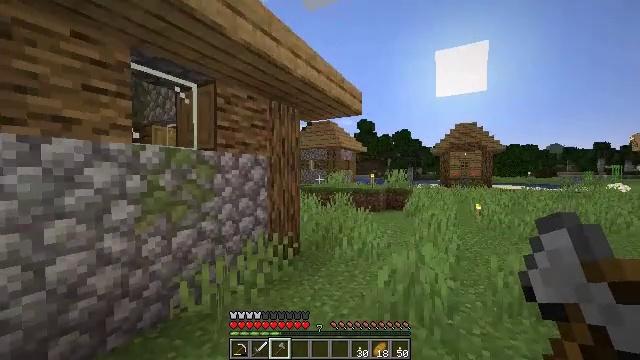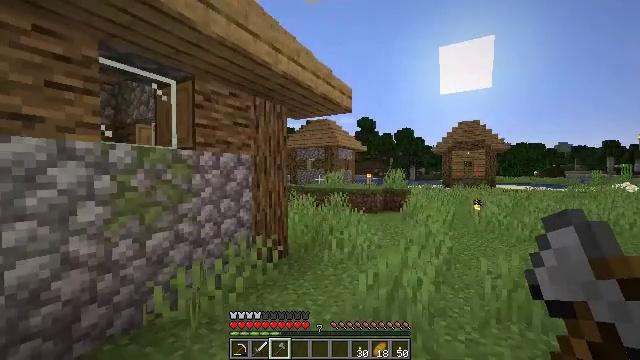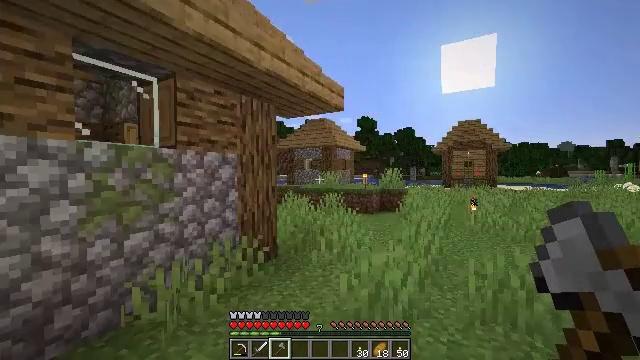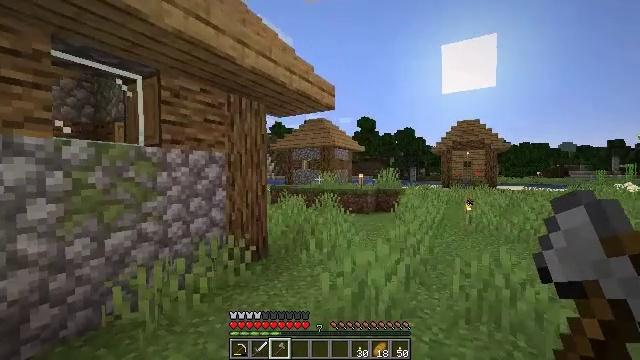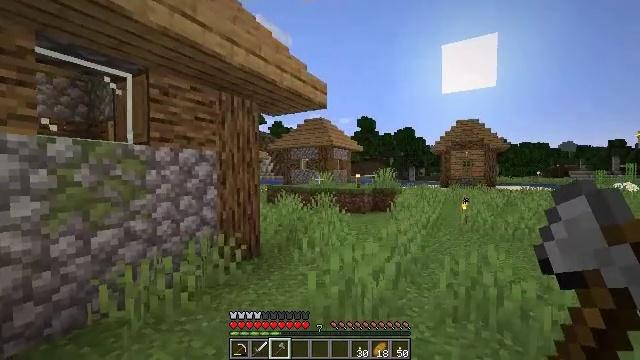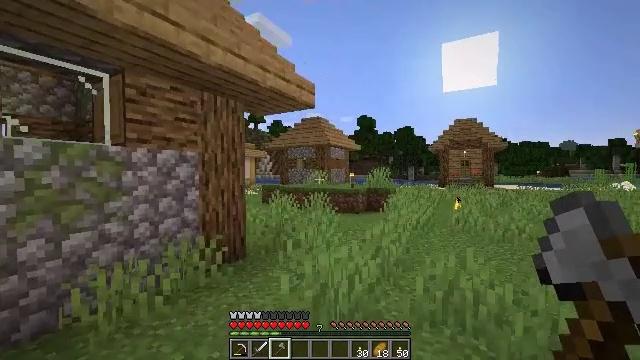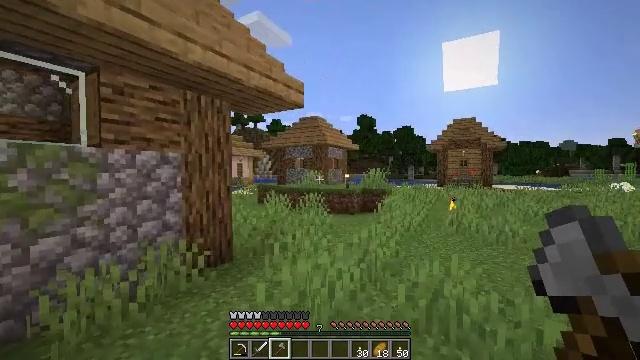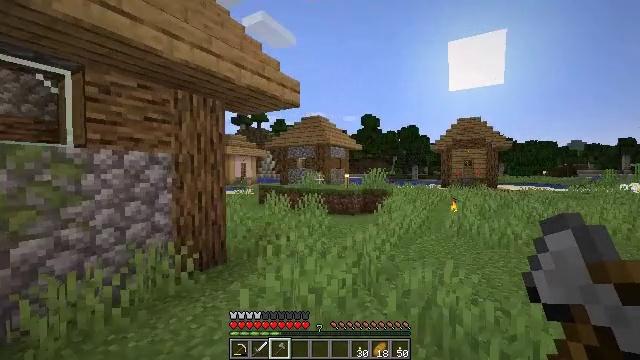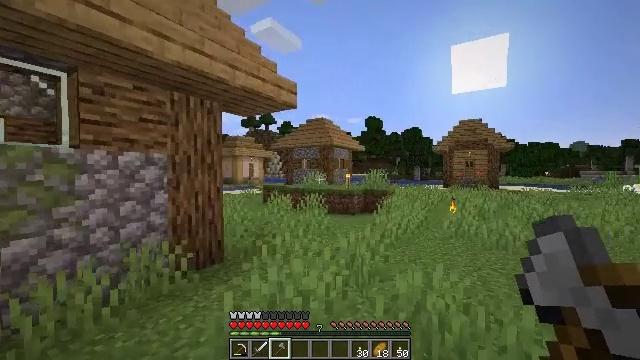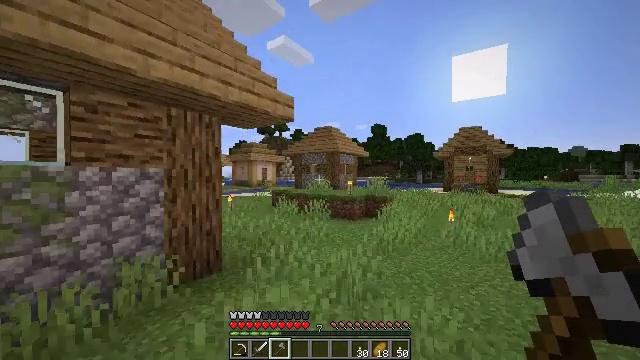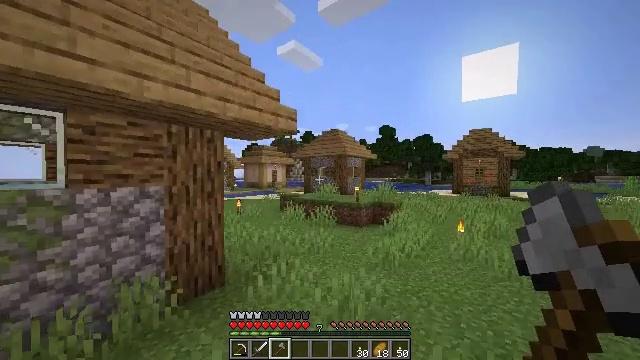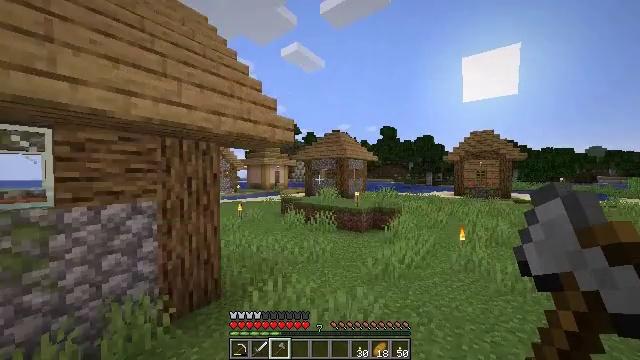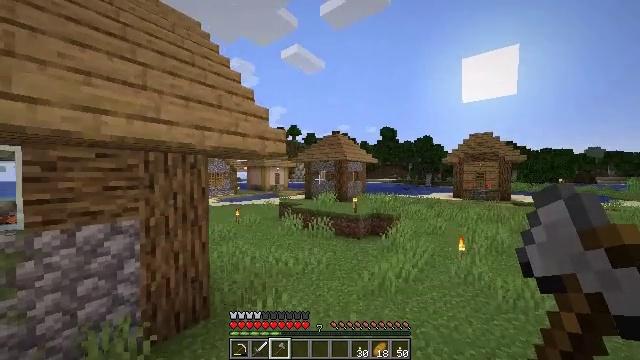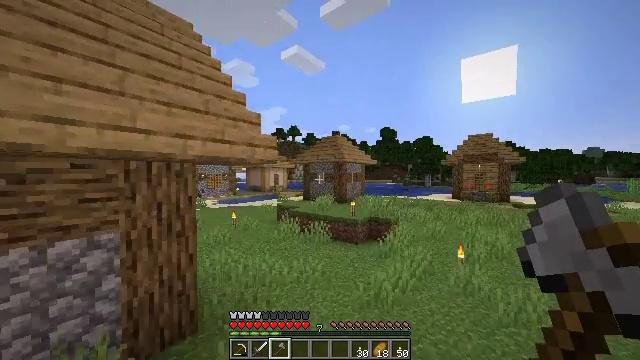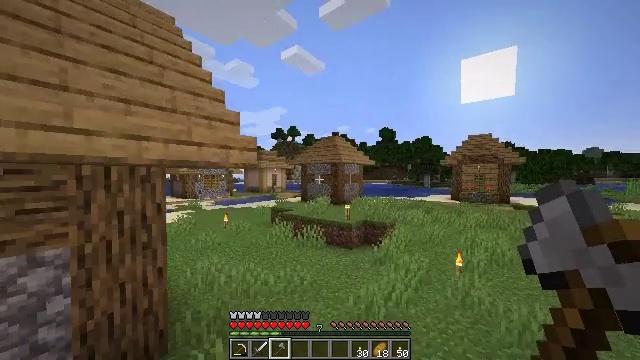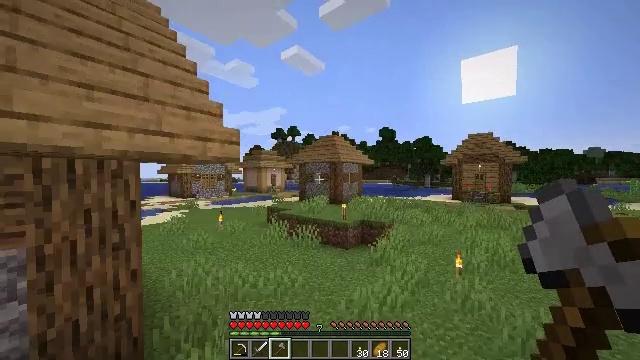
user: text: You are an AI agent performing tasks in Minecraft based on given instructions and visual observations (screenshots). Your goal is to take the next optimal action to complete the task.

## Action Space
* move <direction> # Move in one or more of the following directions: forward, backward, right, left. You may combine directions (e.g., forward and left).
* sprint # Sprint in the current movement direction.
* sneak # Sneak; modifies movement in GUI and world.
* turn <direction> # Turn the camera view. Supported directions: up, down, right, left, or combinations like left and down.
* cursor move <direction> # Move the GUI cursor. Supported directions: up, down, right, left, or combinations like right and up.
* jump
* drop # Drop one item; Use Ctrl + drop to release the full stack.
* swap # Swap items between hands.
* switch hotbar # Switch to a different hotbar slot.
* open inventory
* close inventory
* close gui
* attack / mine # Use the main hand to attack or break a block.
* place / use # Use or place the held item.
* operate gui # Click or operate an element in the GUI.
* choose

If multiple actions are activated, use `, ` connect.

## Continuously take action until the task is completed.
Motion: motion action
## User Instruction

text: Gather oak logs from trees.
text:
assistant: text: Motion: move right
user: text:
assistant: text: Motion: move right
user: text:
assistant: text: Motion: move right
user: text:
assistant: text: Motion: move right
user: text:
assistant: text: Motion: move forward and move right
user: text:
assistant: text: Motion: move forward and move right
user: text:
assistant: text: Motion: move forward and move right, sprint
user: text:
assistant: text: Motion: move forward and move right, sprint, turn left
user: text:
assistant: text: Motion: move forward and move right, sprint, turn left, jump
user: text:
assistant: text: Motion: move forward and move right, sprint, turn left, jump
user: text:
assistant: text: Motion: move forward and move right, sprint, jump
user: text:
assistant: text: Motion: move forward and move right, sprint, jump
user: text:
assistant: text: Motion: move forward and move right, sprint, jump
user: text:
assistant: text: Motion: move forward and move right, sprint, jump
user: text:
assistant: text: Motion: move forward and move right, sprint, jump
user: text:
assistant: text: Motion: move forward and move right, sprint, jump
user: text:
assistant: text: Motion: move forward and move right, sprint, jump
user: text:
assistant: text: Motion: move forward and move right, sprint, turn left, jump
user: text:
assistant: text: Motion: move forward and move right, sprint, turn left, jump
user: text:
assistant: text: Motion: move forward and move right, sprint, turn left, jump
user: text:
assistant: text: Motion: move forward and move right, sprint, turn left, jump
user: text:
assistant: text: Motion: move forward and move right, sprint, jump
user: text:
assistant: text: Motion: move forward and move right, sprint, jump
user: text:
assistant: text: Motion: move forward and move right, sprint, jump
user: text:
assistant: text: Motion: move forward and move right, sprint, jump
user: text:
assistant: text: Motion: move forward and move right, sprint, turn right
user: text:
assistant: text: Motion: move forward and move right, turn right
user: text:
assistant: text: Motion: move forward and move right, turn right
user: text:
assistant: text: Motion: turn right and down
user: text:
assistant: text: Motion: turn right